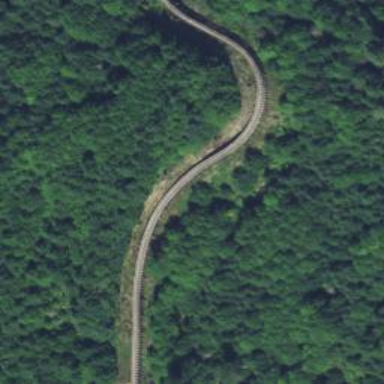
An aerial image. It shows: Narrow-gauge railway bridge over flume.